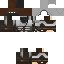
A male human skin with dark skin, wearing brown long hair dressed in a blue hoodie and black pants, featuring a closed mouth.